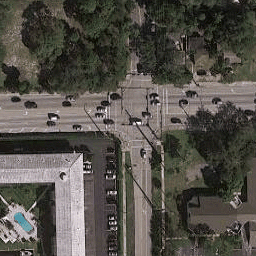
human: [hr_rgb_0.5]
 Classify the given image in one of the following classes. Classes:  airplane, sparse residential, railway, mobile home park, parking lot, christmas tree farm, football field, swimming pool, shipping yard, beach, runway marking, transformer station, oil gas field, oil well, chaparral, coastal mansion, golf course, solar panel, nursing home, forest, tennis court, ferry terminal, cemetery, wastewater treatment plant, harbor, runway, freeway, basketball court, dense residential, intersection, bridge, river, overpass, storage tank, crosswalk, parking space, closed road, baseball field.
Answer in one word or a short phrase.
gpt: intersection